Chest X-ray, PA view. Patient: 33 years old, sex F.
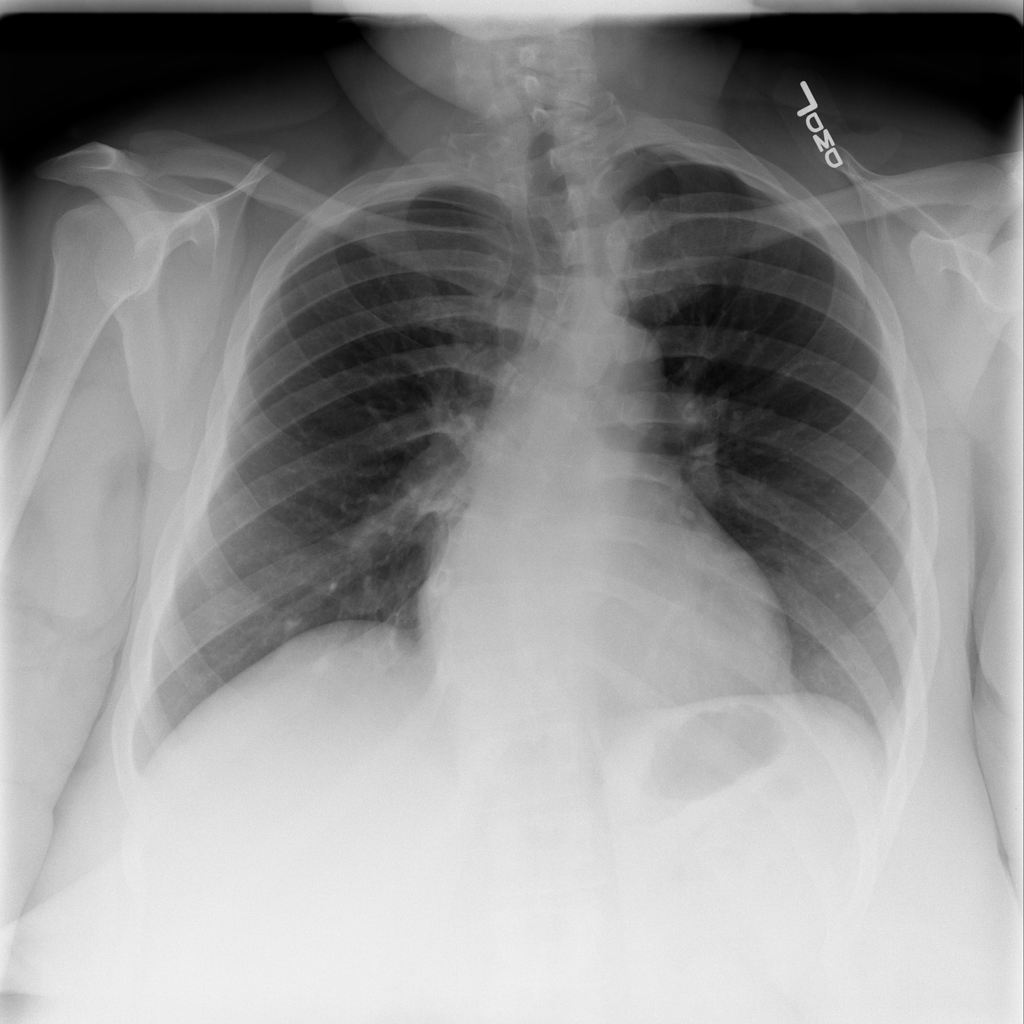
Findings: No Finding